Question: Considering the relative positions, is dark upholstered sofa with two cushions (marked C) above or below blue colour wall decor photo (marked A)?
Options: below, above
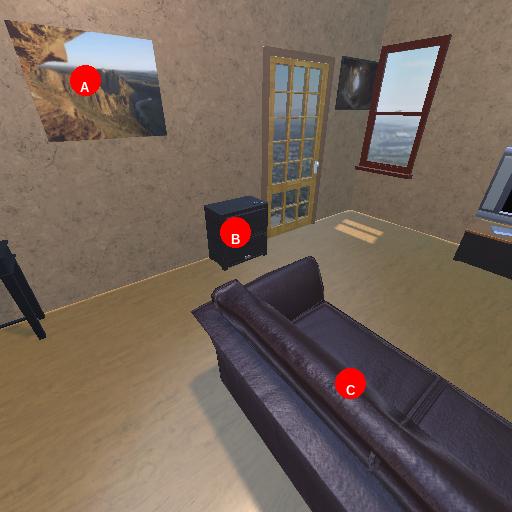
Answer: below